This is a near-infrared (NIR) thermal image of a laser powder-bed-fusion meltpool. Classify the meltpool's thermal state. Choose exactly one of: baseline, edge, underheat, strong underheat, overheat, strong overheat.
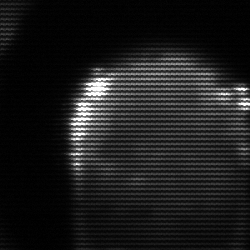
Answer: baseline